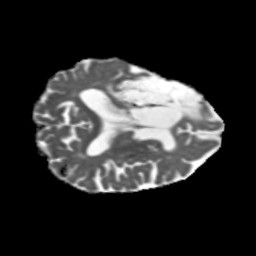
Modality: MD
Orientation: axial
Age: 71
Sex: female
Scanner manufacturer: siemens
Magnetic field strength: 3 T
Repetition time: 5.47 s
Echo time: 0.0854 s